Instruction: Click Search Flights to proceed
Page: home
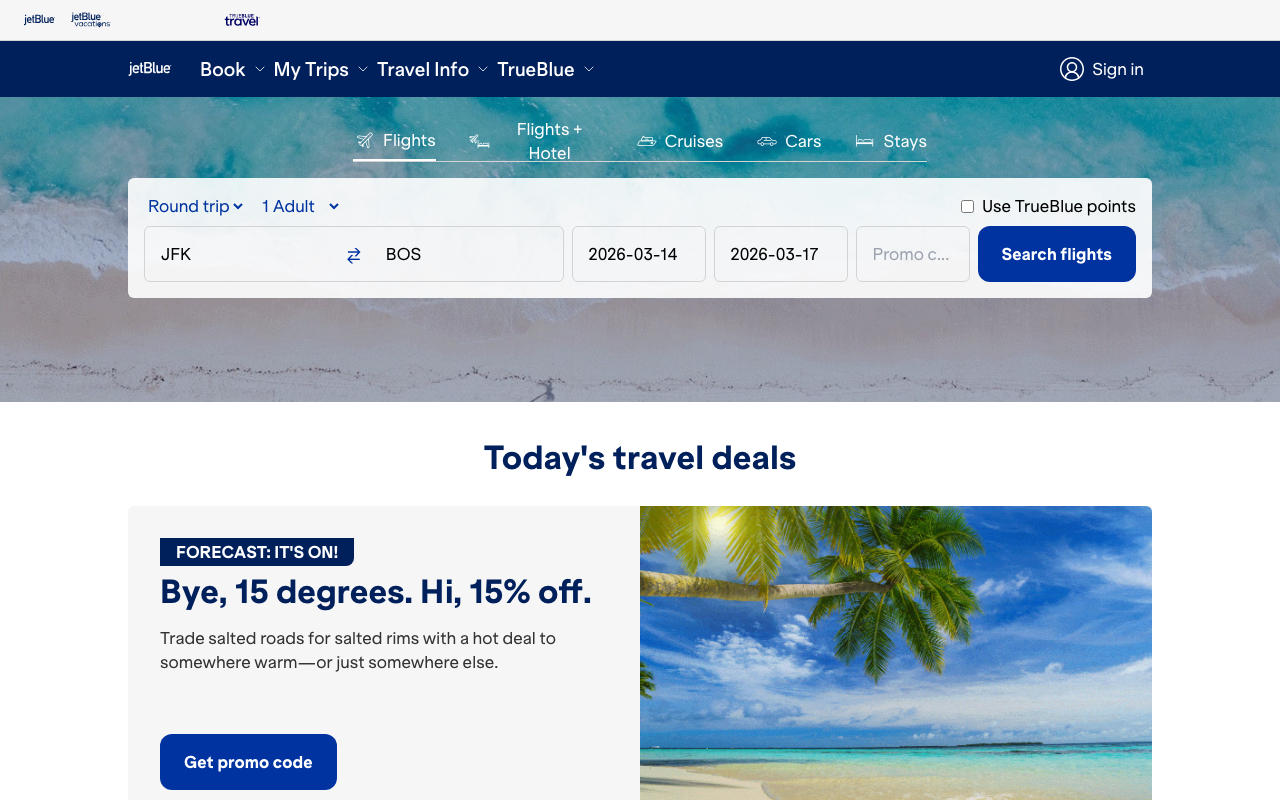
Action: click